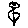
Label: flower